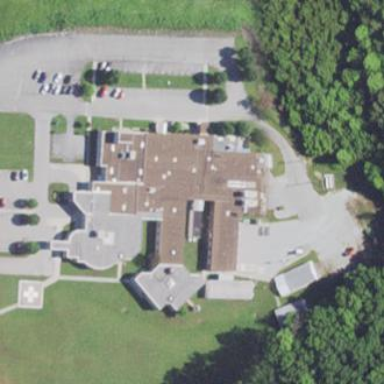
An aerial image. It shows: Healthcare facility identified as hospital.